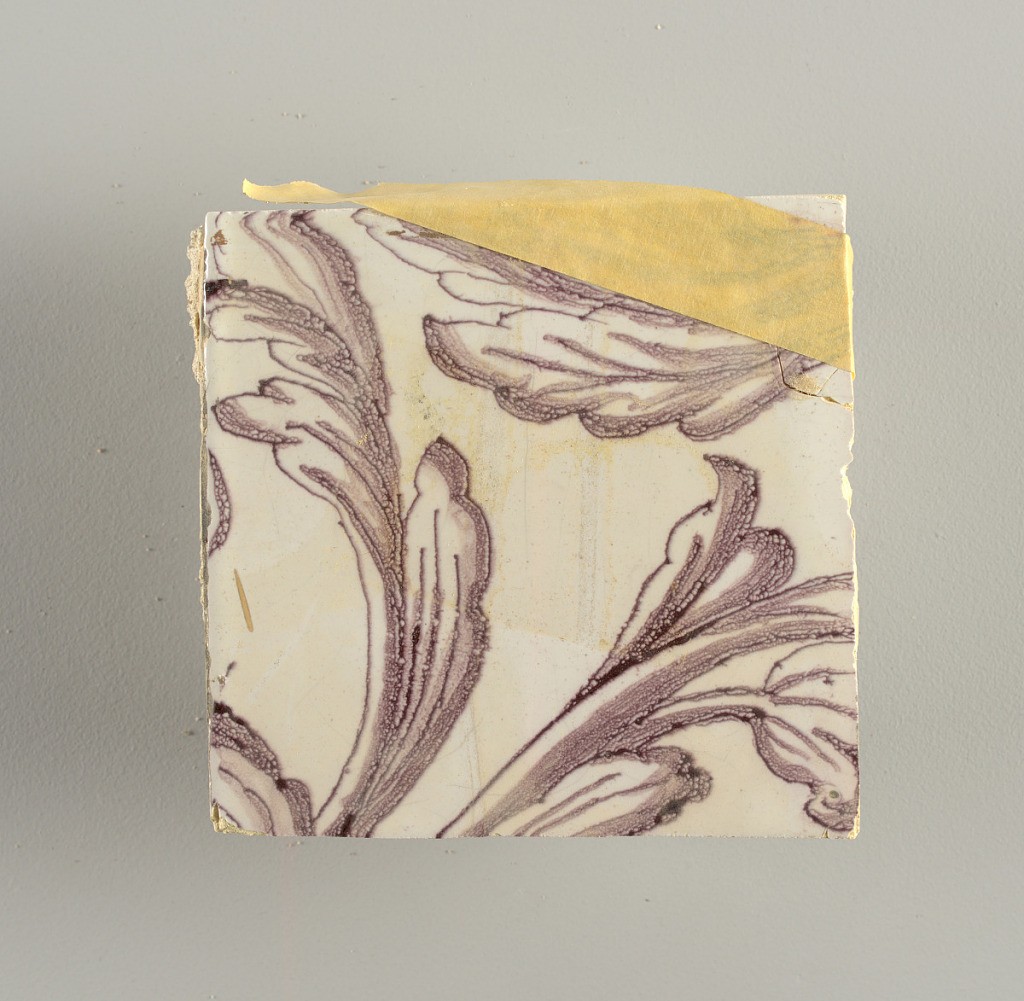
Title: Tile wall facing
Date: ca. 1725
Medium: Tin-glazed earthenware, underglaze
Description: Horizontal rectangle.  Thirty tiles wide and twenty-three tiles high with opening for fireplace eleven tiles wide and ten high.  Foliage arabesques disposed about three vertical axes from which are emphazised by urns at center and right, and at left by the figure of a standing woman carrying an infant on her arm and accompanied by two children.